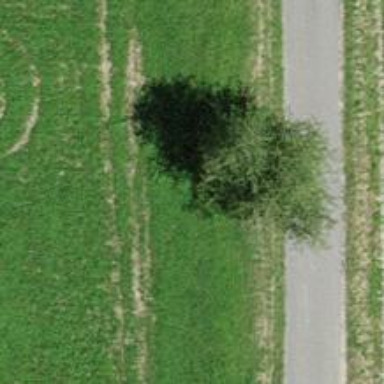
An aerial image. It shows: Beautiful tree in nature.